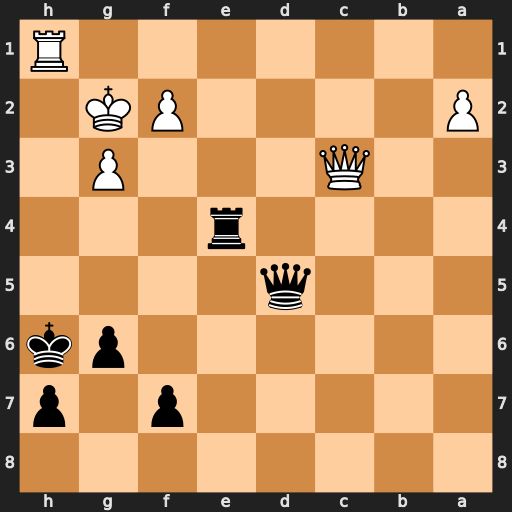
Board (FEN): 8/5p1p/6pk/3q4/4r3/2Q3P1/P4PK1/7R
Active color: b
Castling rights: -
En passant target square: -
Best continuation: Rh4+ f3 Qxa2+